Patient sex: F
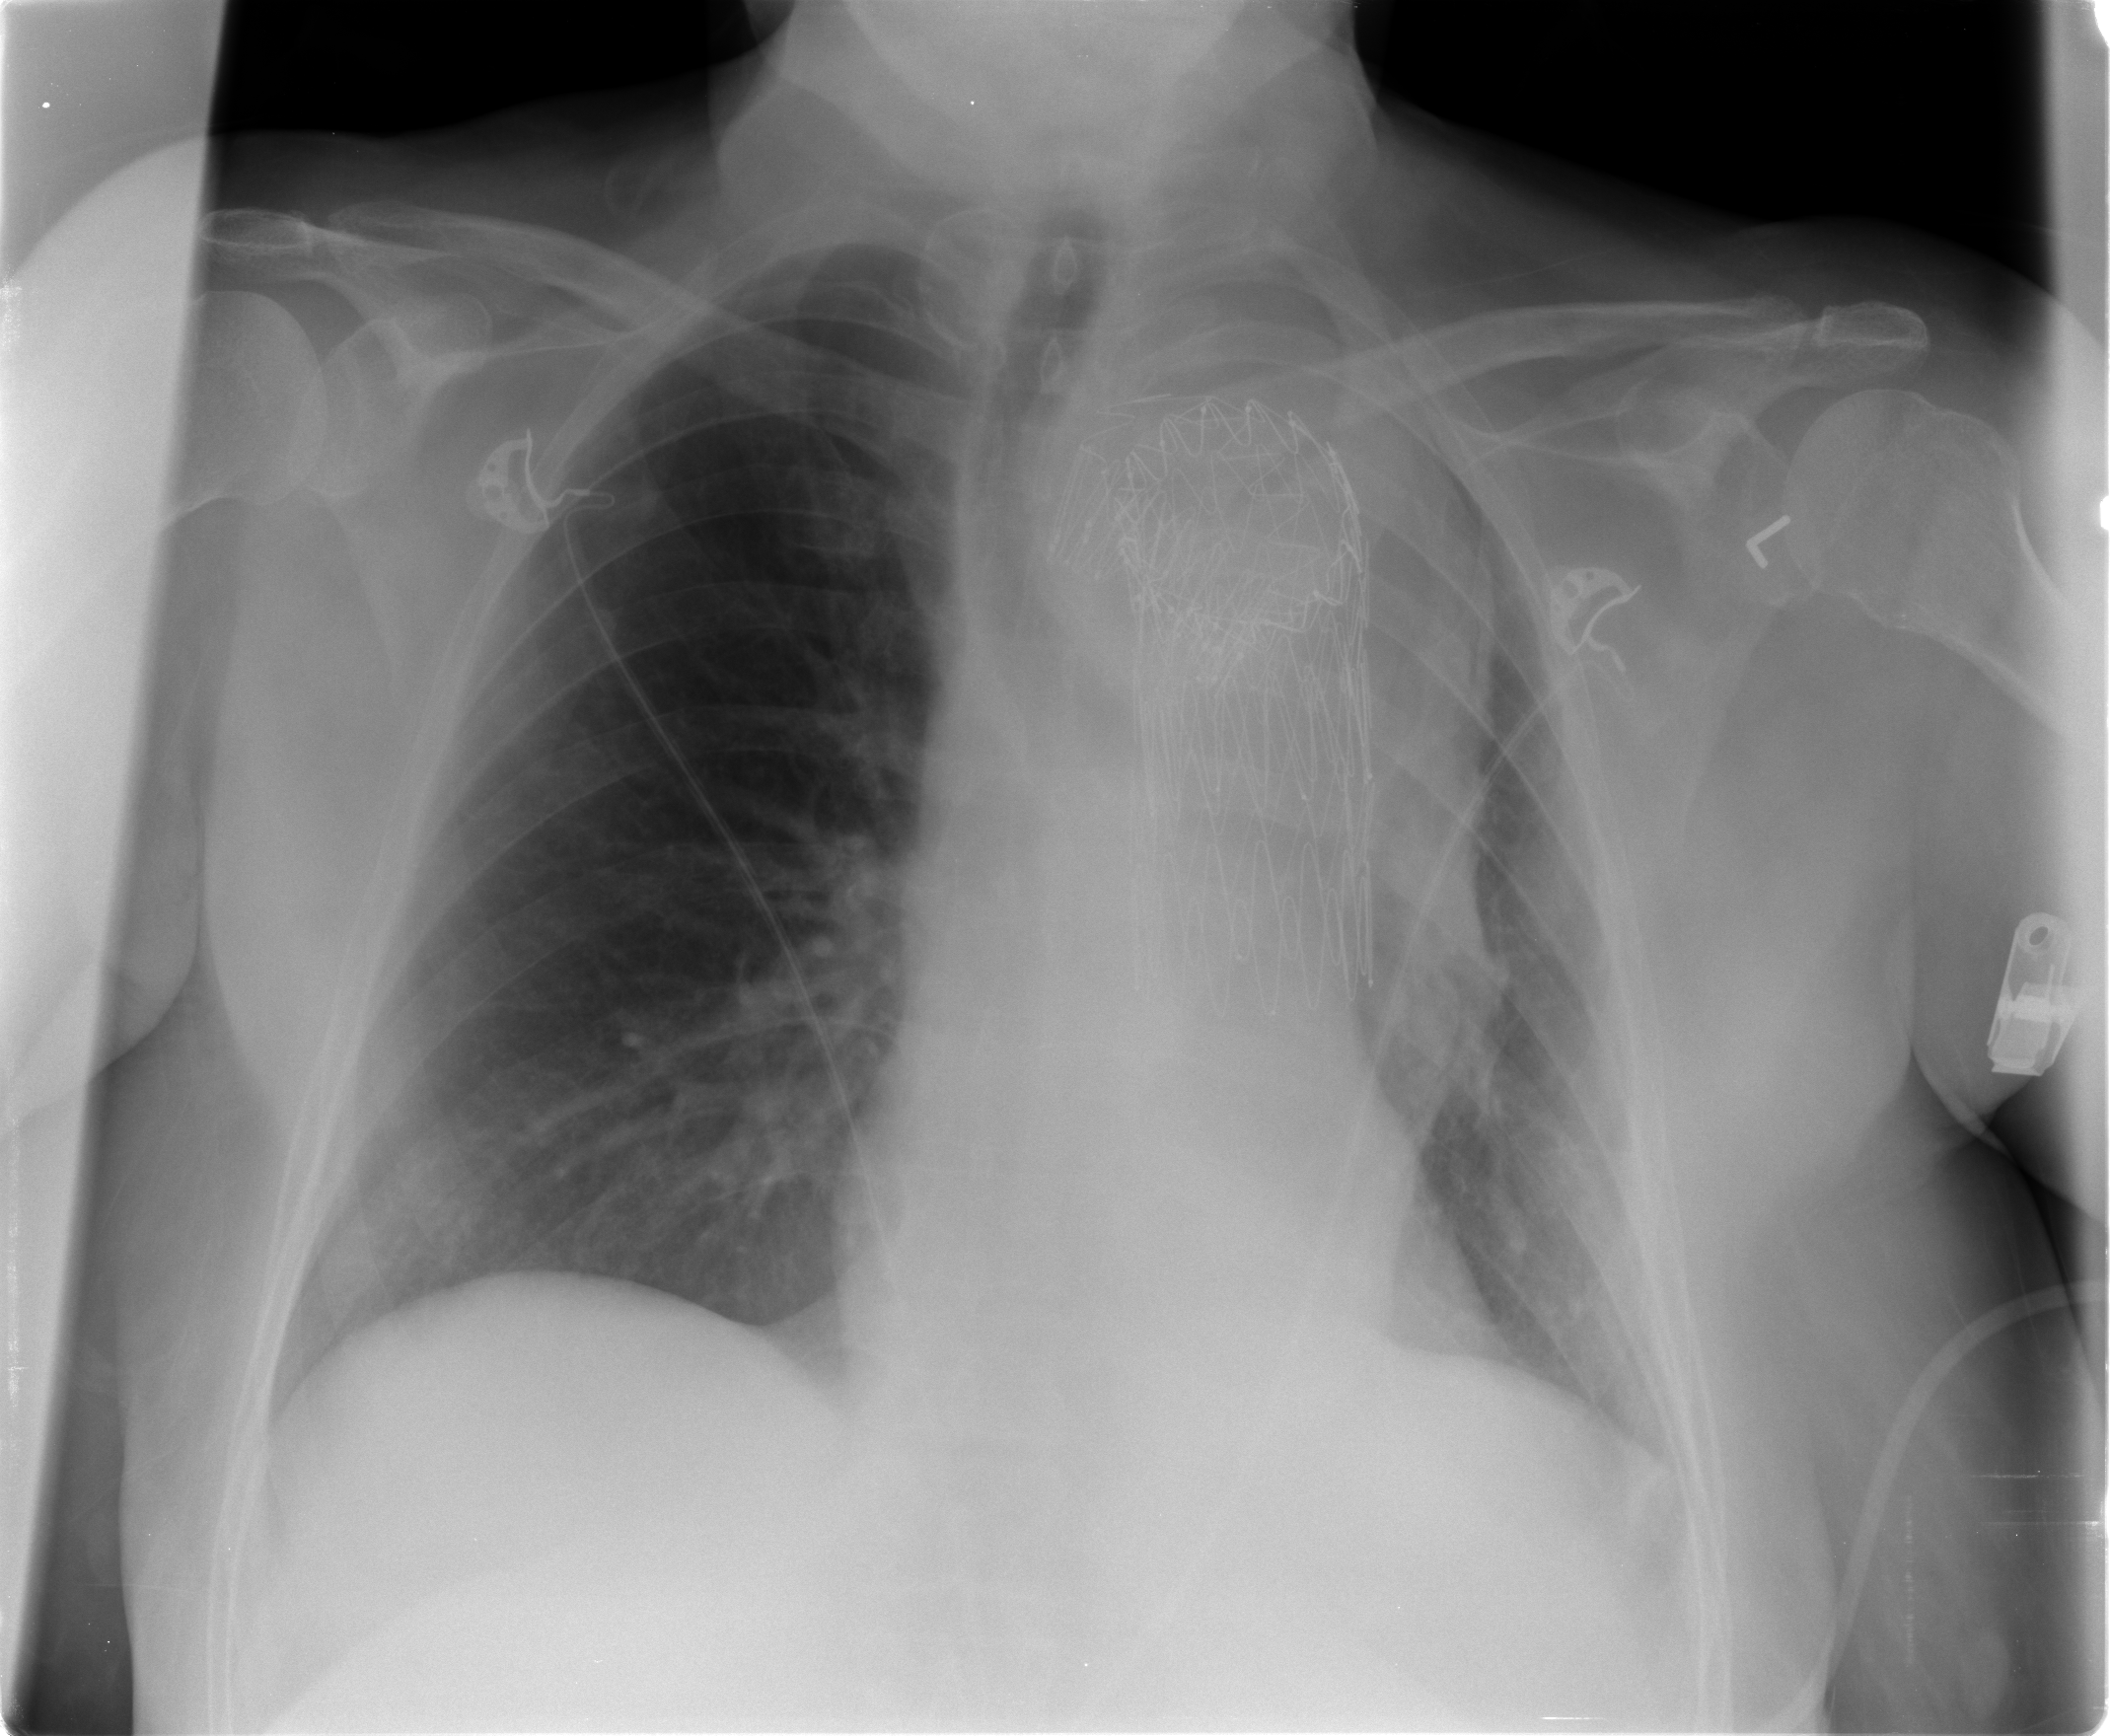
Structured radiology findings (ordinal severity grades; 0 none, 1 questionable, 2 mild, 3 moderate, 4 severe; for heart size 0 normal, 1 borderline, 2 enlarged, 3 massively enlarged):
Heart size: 0
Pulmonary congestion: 0
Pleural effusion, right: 0
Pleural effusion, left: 0
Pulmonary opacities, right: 0
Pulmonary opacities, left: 0
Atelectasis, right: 0
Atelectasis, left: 1